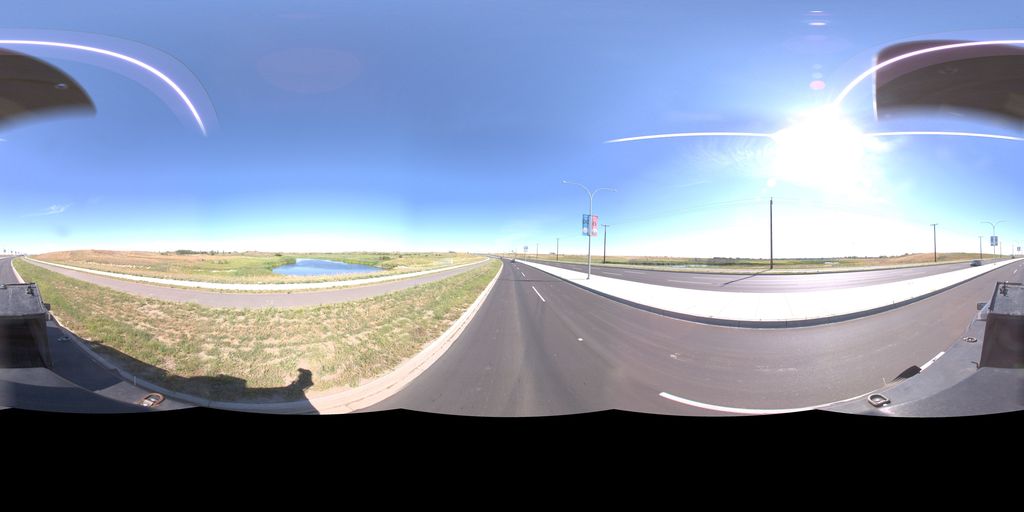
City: saskatoon